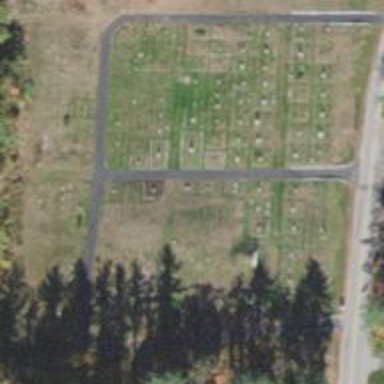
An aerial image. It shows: Cemetery.